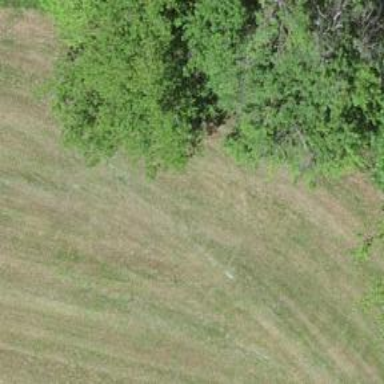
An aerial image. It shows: Grassy track with grade5 tracktype.